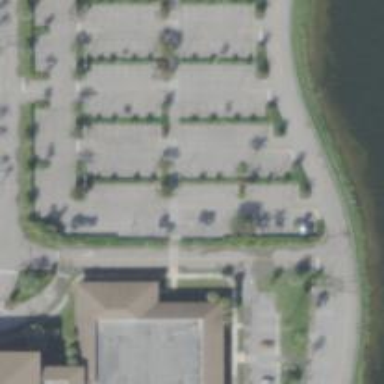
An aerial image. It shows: Parking space.